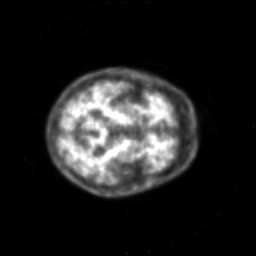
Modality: PET
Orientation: axial
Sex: male
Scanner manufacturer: siemens